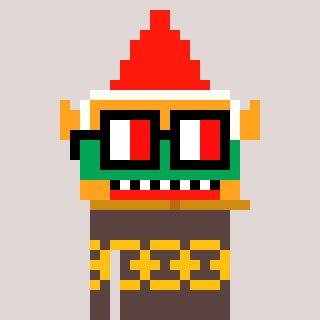
a pixel art character with square glasses with black frames and red eyes, a gnome-shaped head and a darkbrown-colored body on a warm background